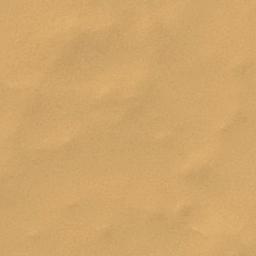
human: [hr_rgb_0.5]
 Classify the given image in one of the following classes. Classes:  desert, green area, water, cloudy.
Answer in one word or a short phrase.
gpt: desert